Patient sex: M
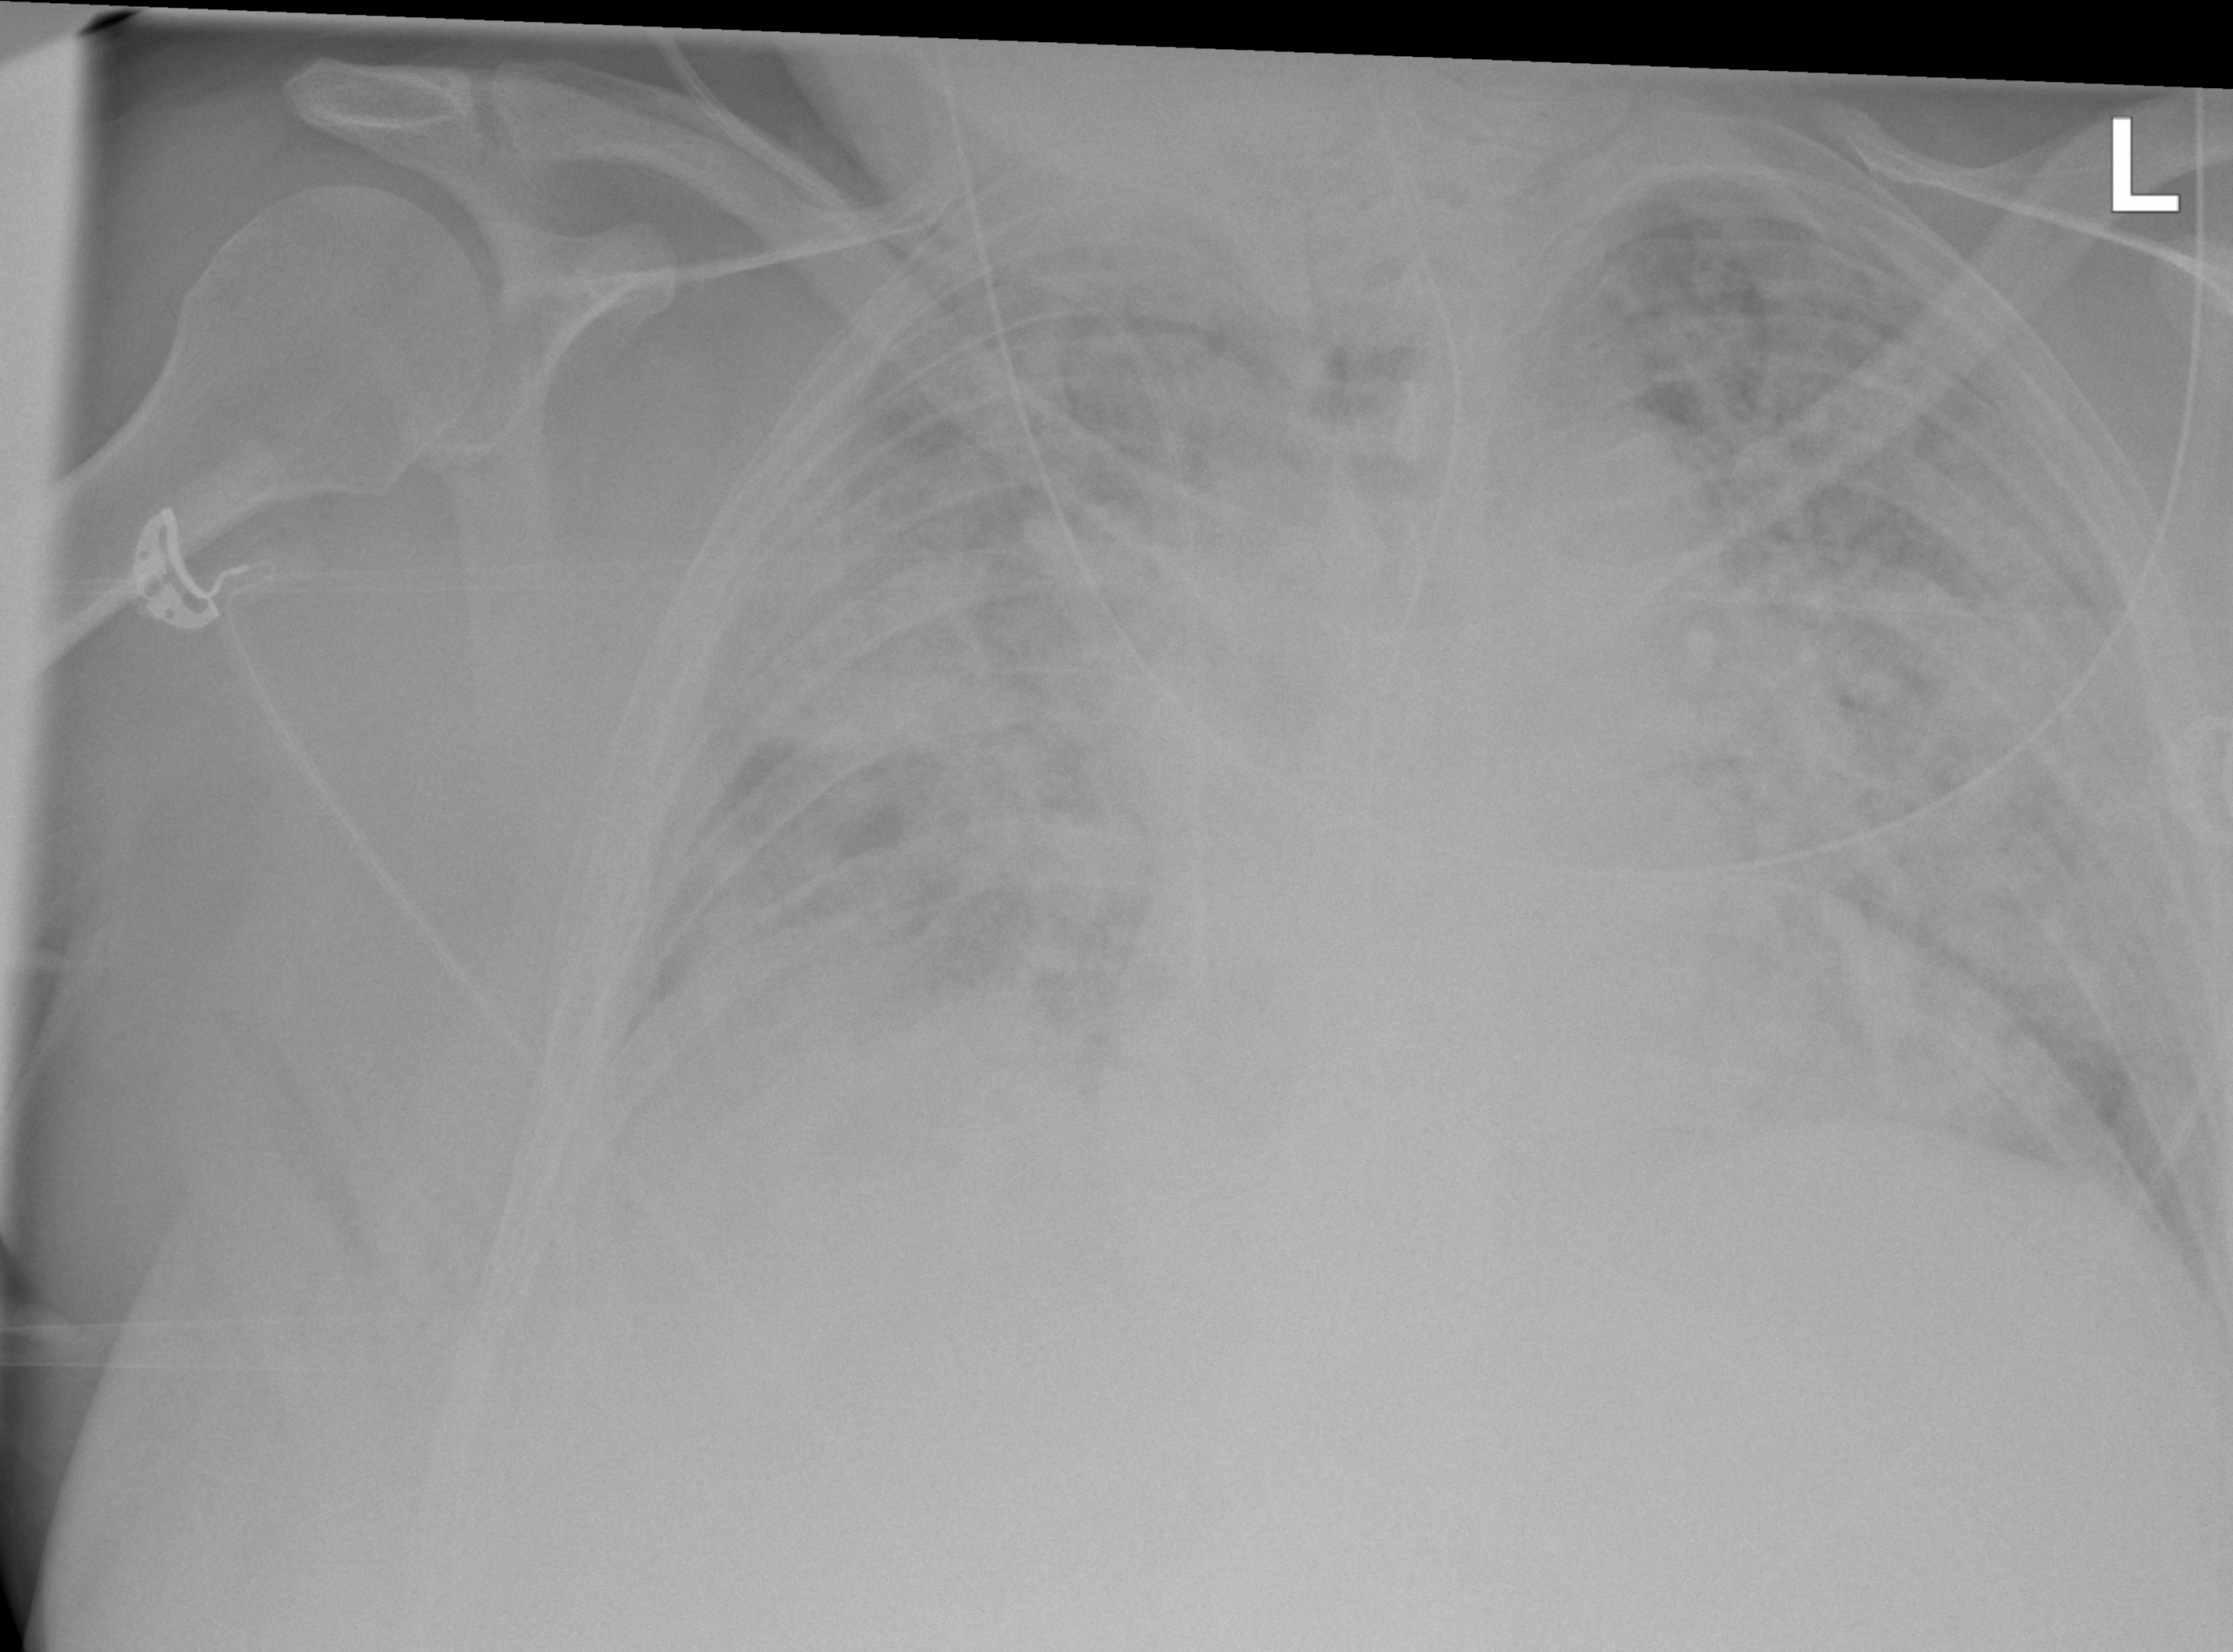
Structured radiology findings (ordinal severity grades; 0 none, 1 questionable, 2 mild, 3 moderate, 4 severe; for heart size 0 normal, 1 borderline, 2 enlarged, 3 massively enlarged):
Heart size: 2
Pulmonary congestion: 3
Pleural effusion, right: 2
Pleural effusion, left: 0
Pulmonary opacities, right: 3
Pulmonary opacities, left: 3
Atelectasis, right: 2
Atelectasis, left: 2